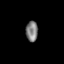
Tissue: prostate
Cell type: Myeloid cells
Senescence score: 0.8332
Nuclear area (px): 242
Mean DAPI intensity: 124.674